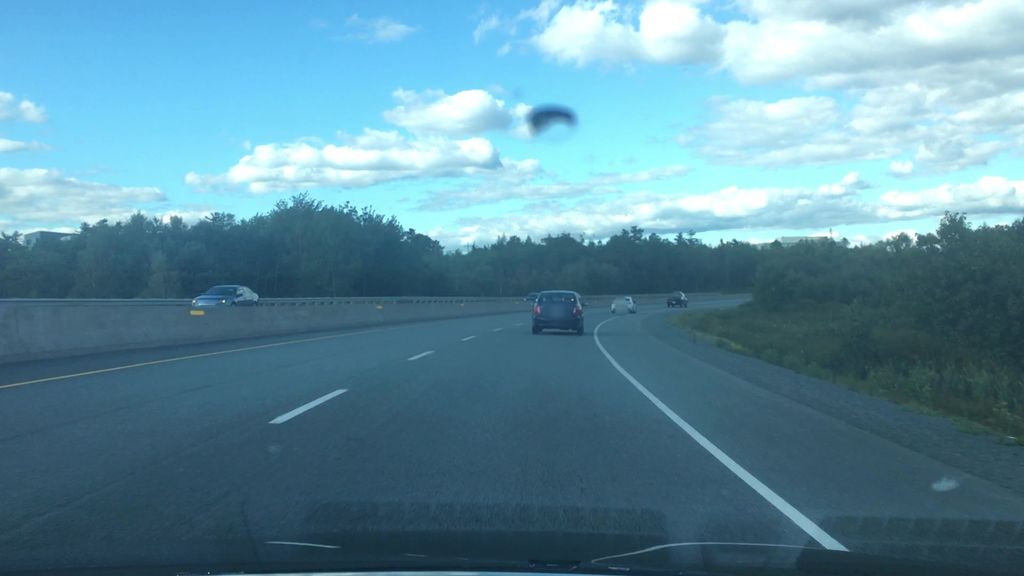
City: halifax